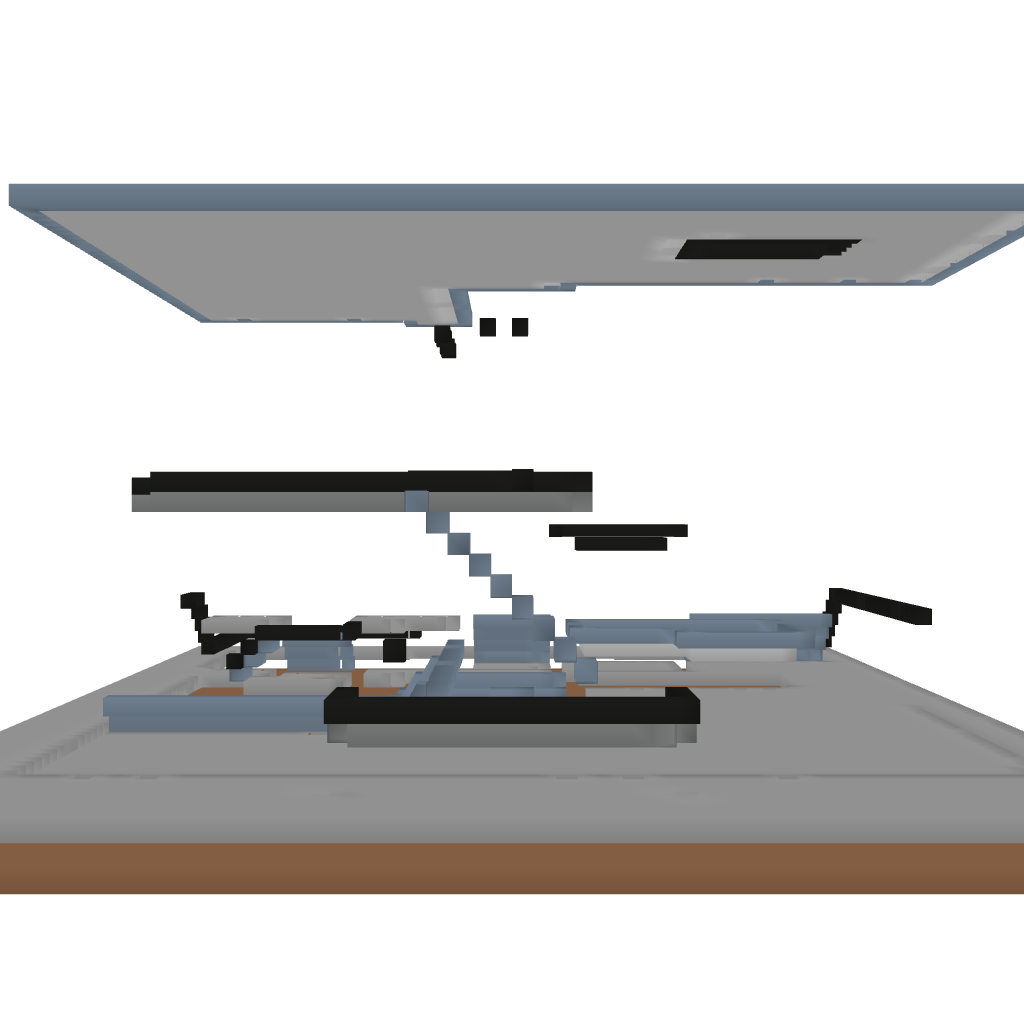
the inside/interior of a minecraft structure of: Modern Loft